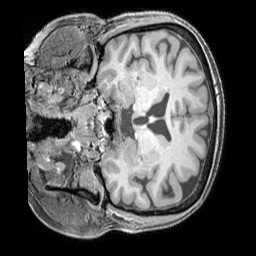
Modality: T1w
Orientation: coronal
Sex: female
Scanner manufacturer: siemens
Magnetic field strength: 3 T
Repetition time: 2.3 s
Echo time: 0.00226 s